Field crop: maize
Growth stage: 2
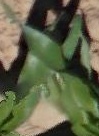
Species: maize